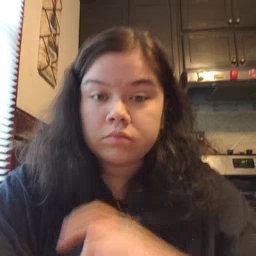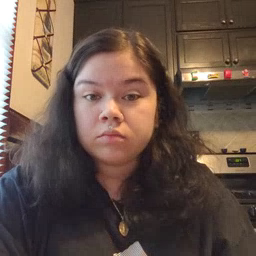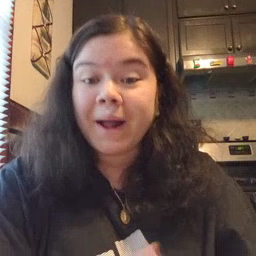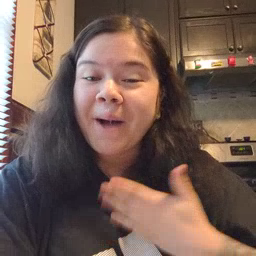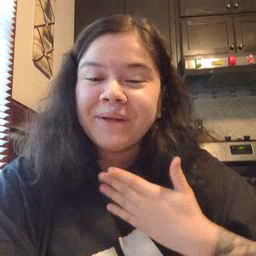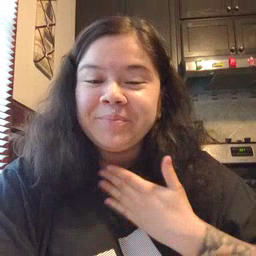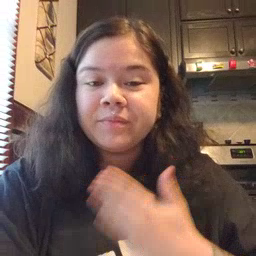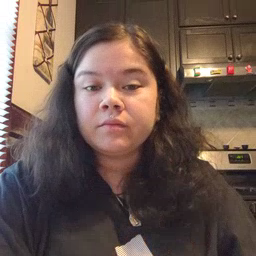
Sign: happy